Field crop: maize
Growth stage: 2
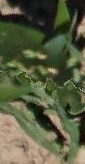
Species: maize